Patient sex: M
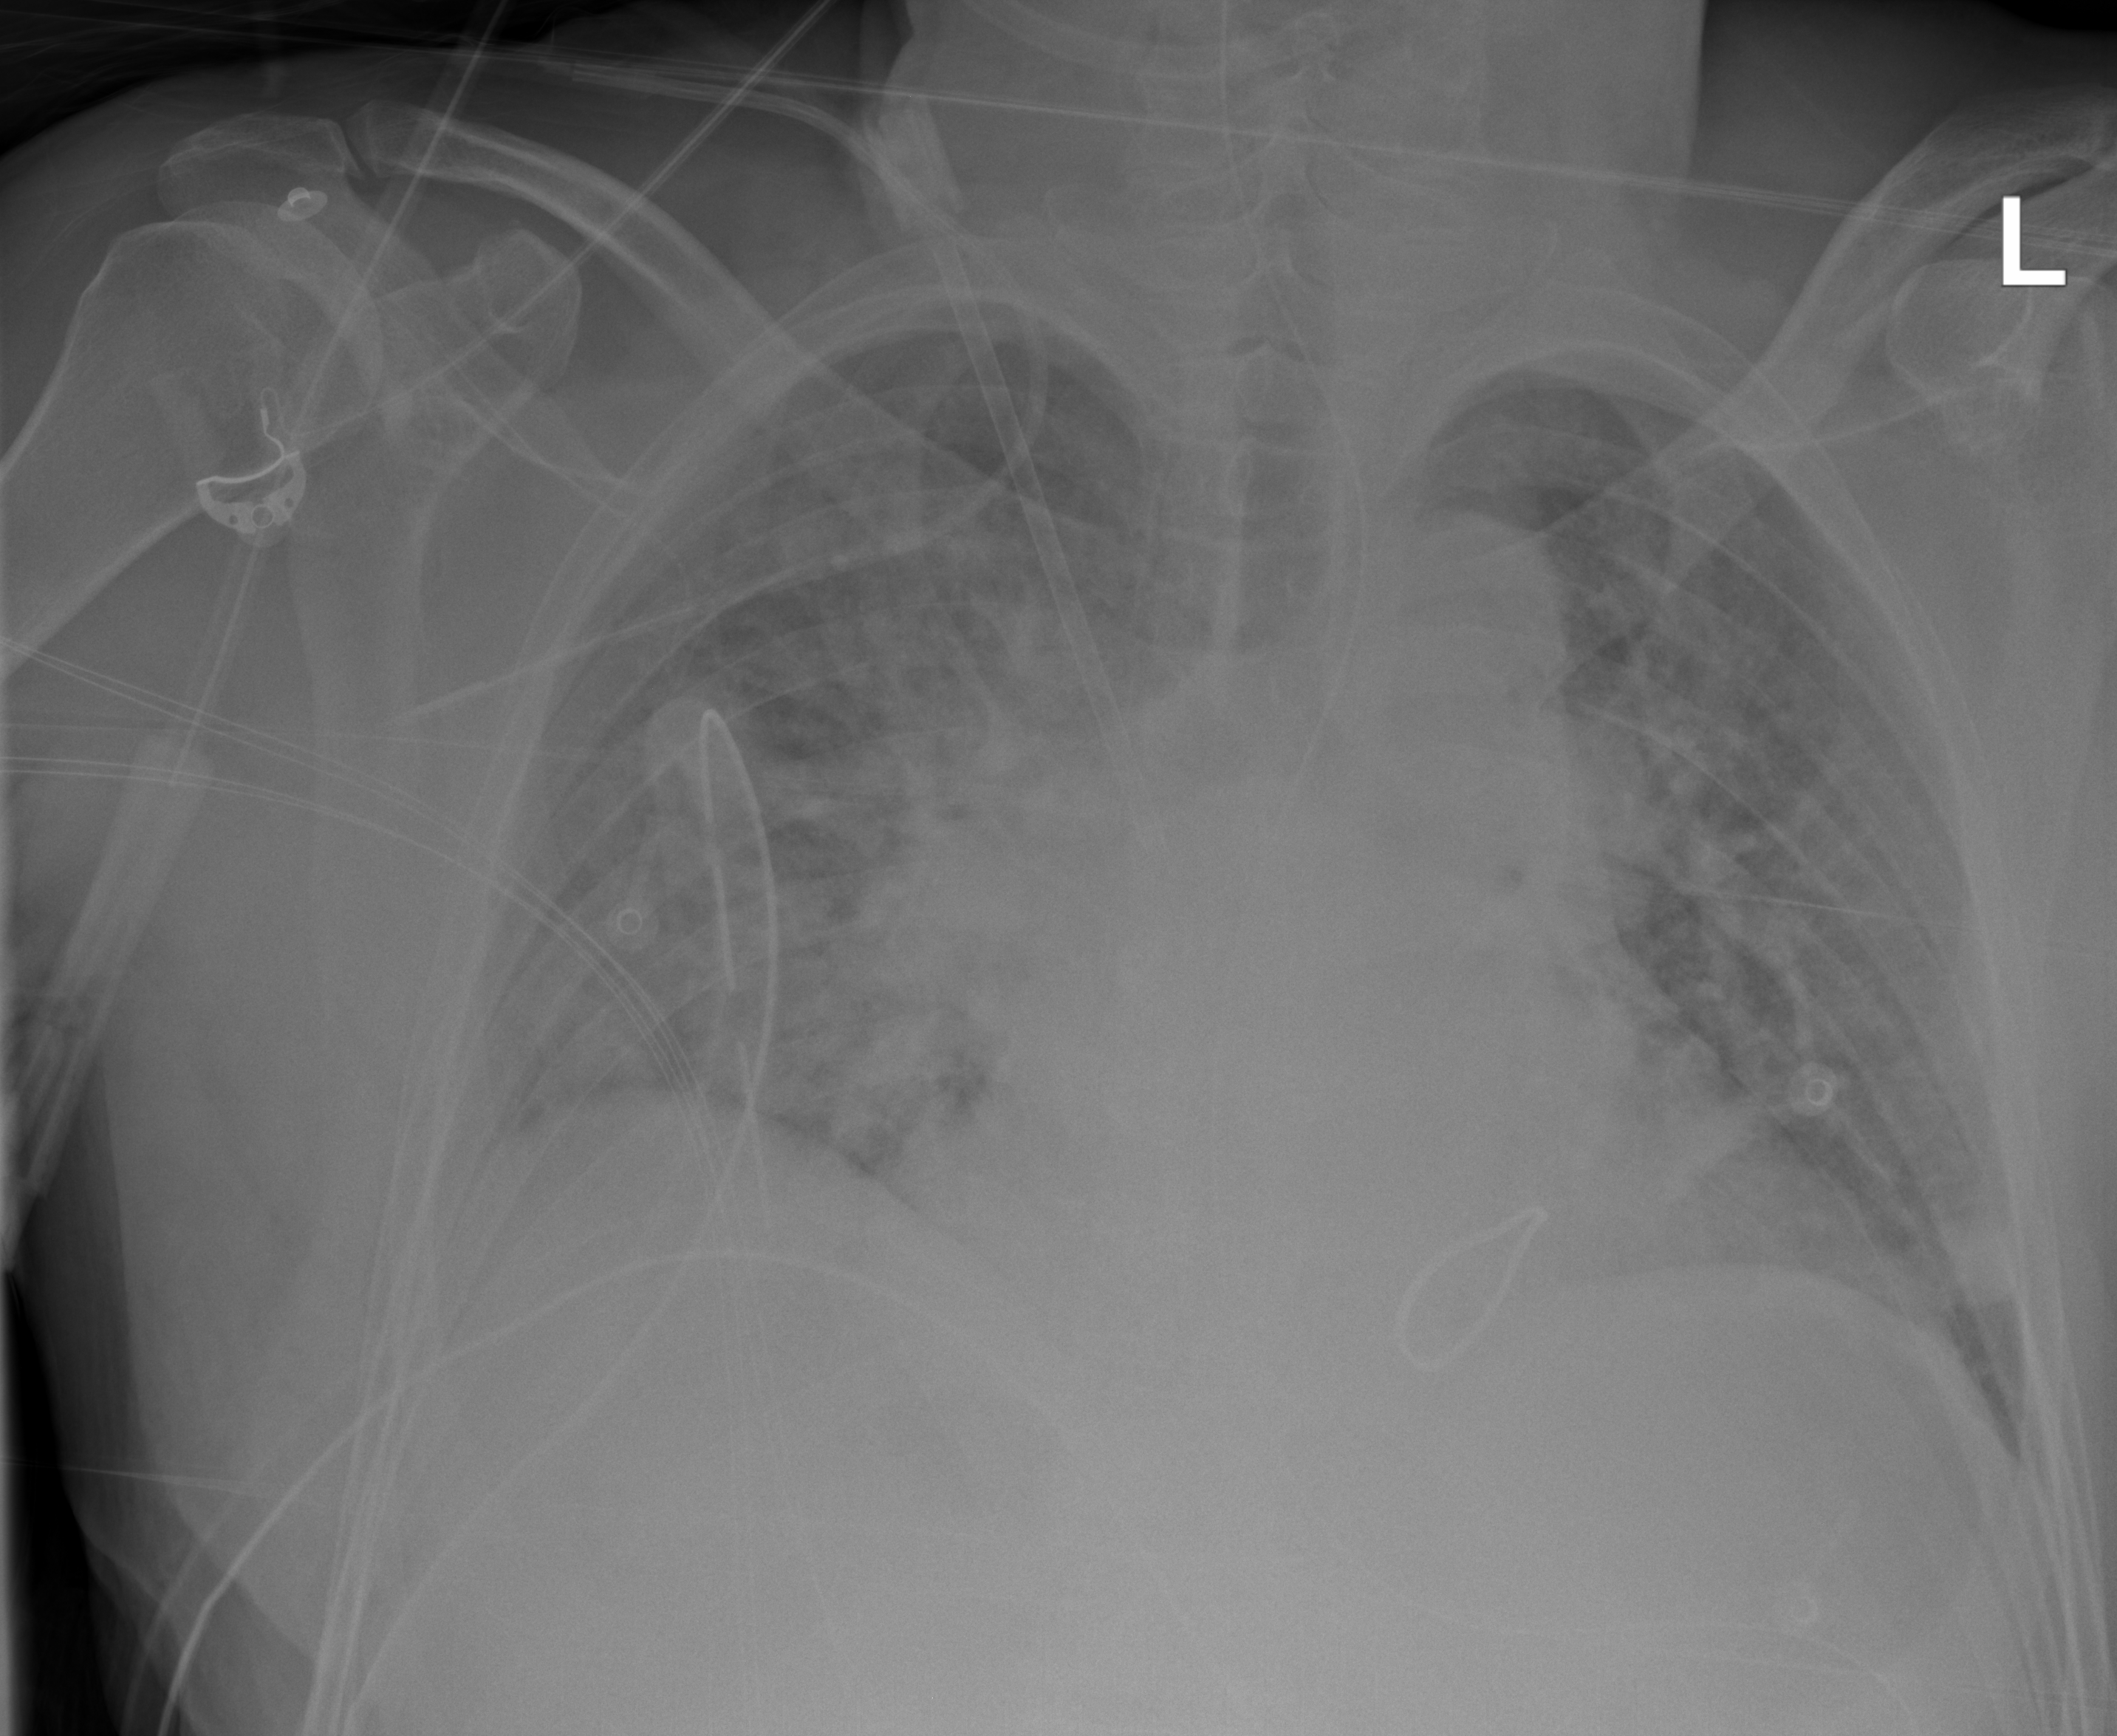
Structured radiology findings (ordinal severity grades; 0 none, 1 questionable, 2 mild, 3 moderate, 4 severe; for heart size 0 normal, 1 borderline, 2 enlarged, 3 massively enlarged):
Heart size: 2
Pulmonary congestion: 3
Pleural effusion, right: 2
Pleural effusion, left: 2
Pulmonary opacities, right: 2
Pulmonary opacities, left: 2
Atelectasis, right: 2
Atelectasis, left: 2